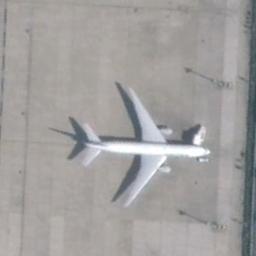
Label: airplane